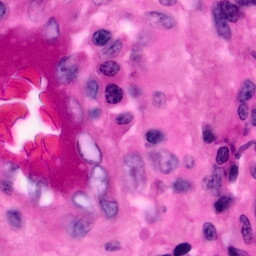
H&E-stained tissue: Pancreatic